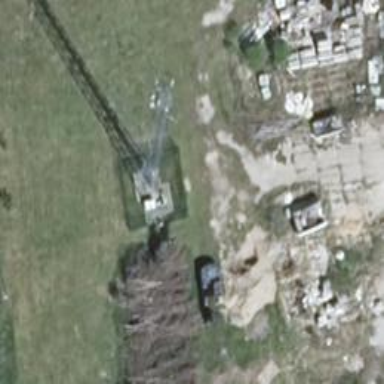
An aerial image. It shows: Mast tower used for communication.